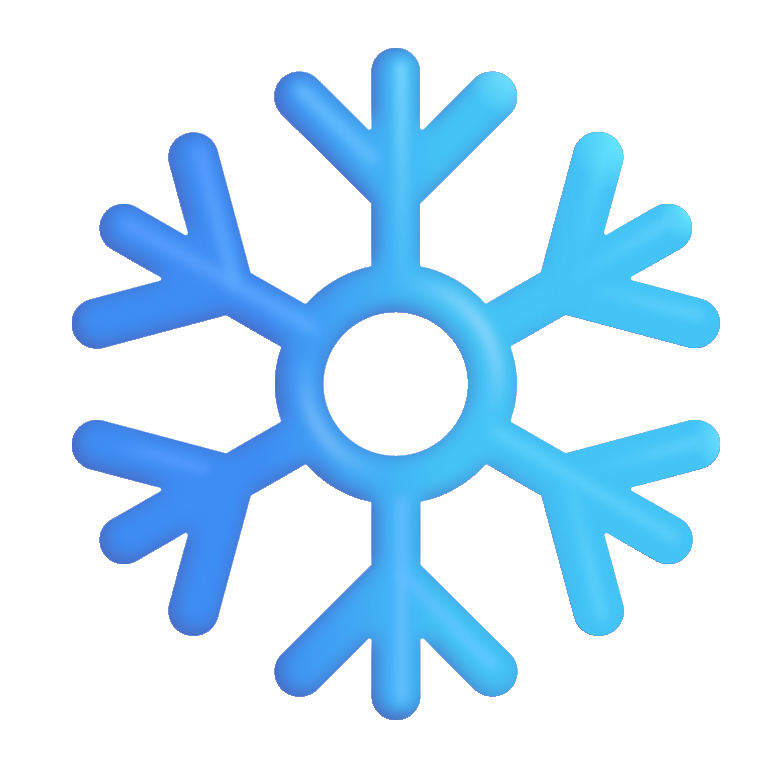
snowflake color